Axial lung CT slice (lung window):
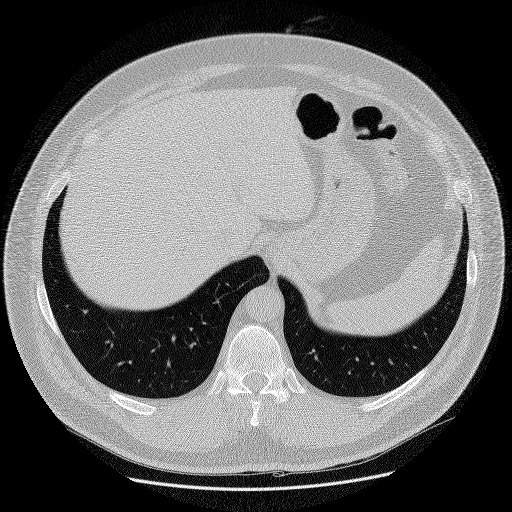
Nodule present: no